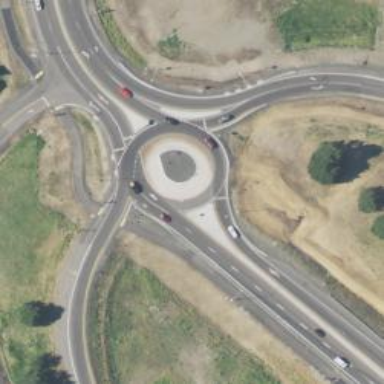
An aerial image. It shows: Secondary road made of asphalt leading to roundabout.